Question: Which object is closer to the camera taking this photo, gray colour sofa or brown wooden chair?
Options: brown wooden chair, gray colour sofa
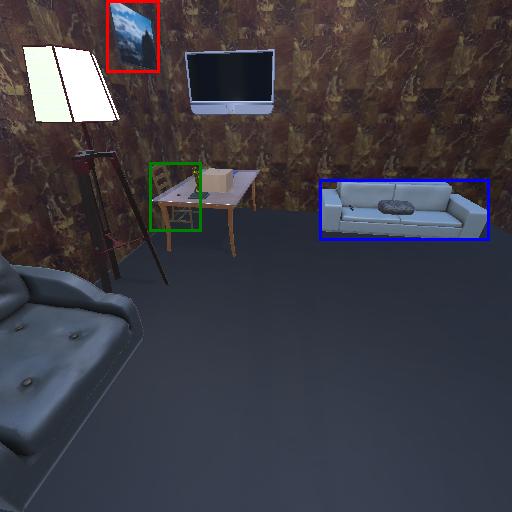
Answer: brown wooden chair